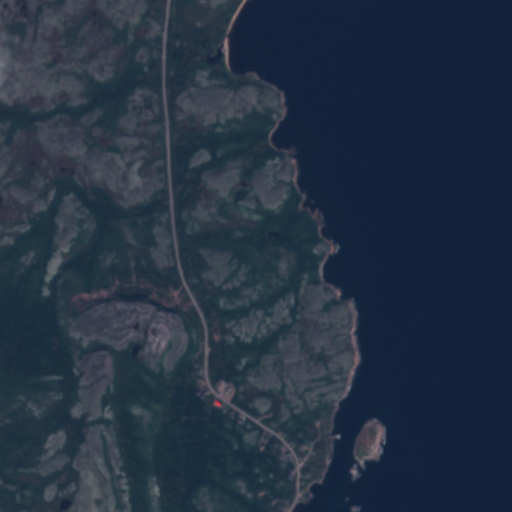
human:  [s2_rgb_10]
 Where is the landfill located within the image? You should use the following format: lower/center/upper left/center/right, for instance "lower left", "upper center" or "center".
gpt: The landfill is located in the upper center of the image.
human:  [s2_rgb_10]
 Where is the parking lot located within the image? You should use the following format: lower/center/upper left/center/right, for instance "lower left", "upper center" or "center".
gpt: The parking lot is located in the lower center of the image.
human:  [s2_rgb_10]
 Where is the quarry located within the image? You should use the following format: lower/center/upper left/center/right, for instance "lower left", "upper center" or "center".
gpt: The quarry is located in the center left of the image.
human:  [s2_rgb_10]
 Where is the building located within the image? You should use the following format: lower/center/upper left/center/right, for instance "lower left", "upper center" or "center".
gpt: The building is located in the lower center of the image.
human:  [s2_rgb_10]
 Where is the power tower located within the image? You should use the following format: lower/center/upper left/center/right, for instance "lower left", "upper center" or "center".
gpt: There is no power tower in the image.